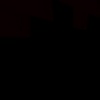
Label: space